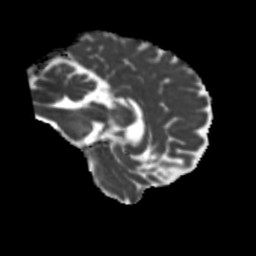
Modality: MD
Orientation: sagittal
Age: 50
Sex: female
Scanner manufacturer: siemens
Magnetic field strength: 3 T
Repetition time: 5.25 s
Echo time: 0.08 s